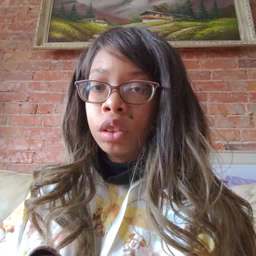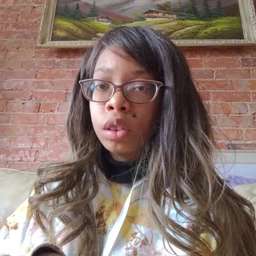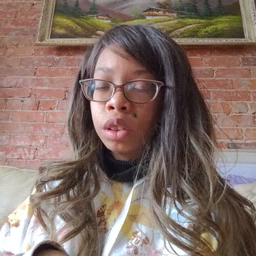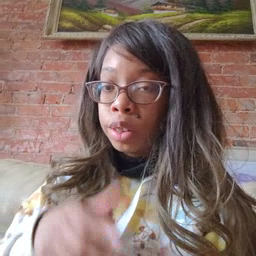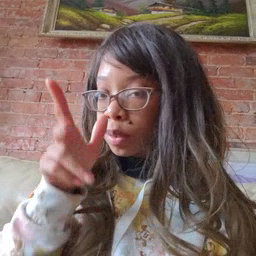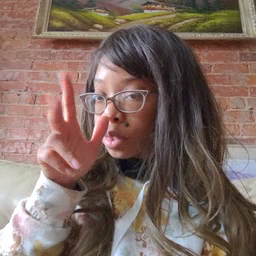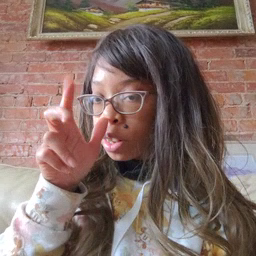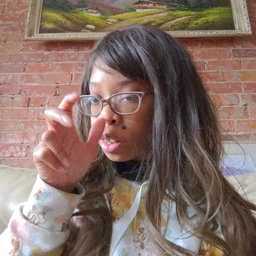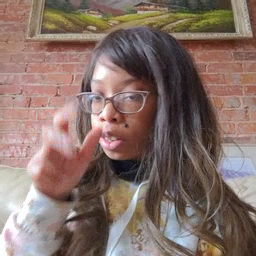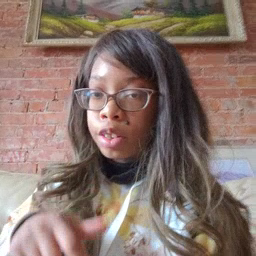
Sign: bug